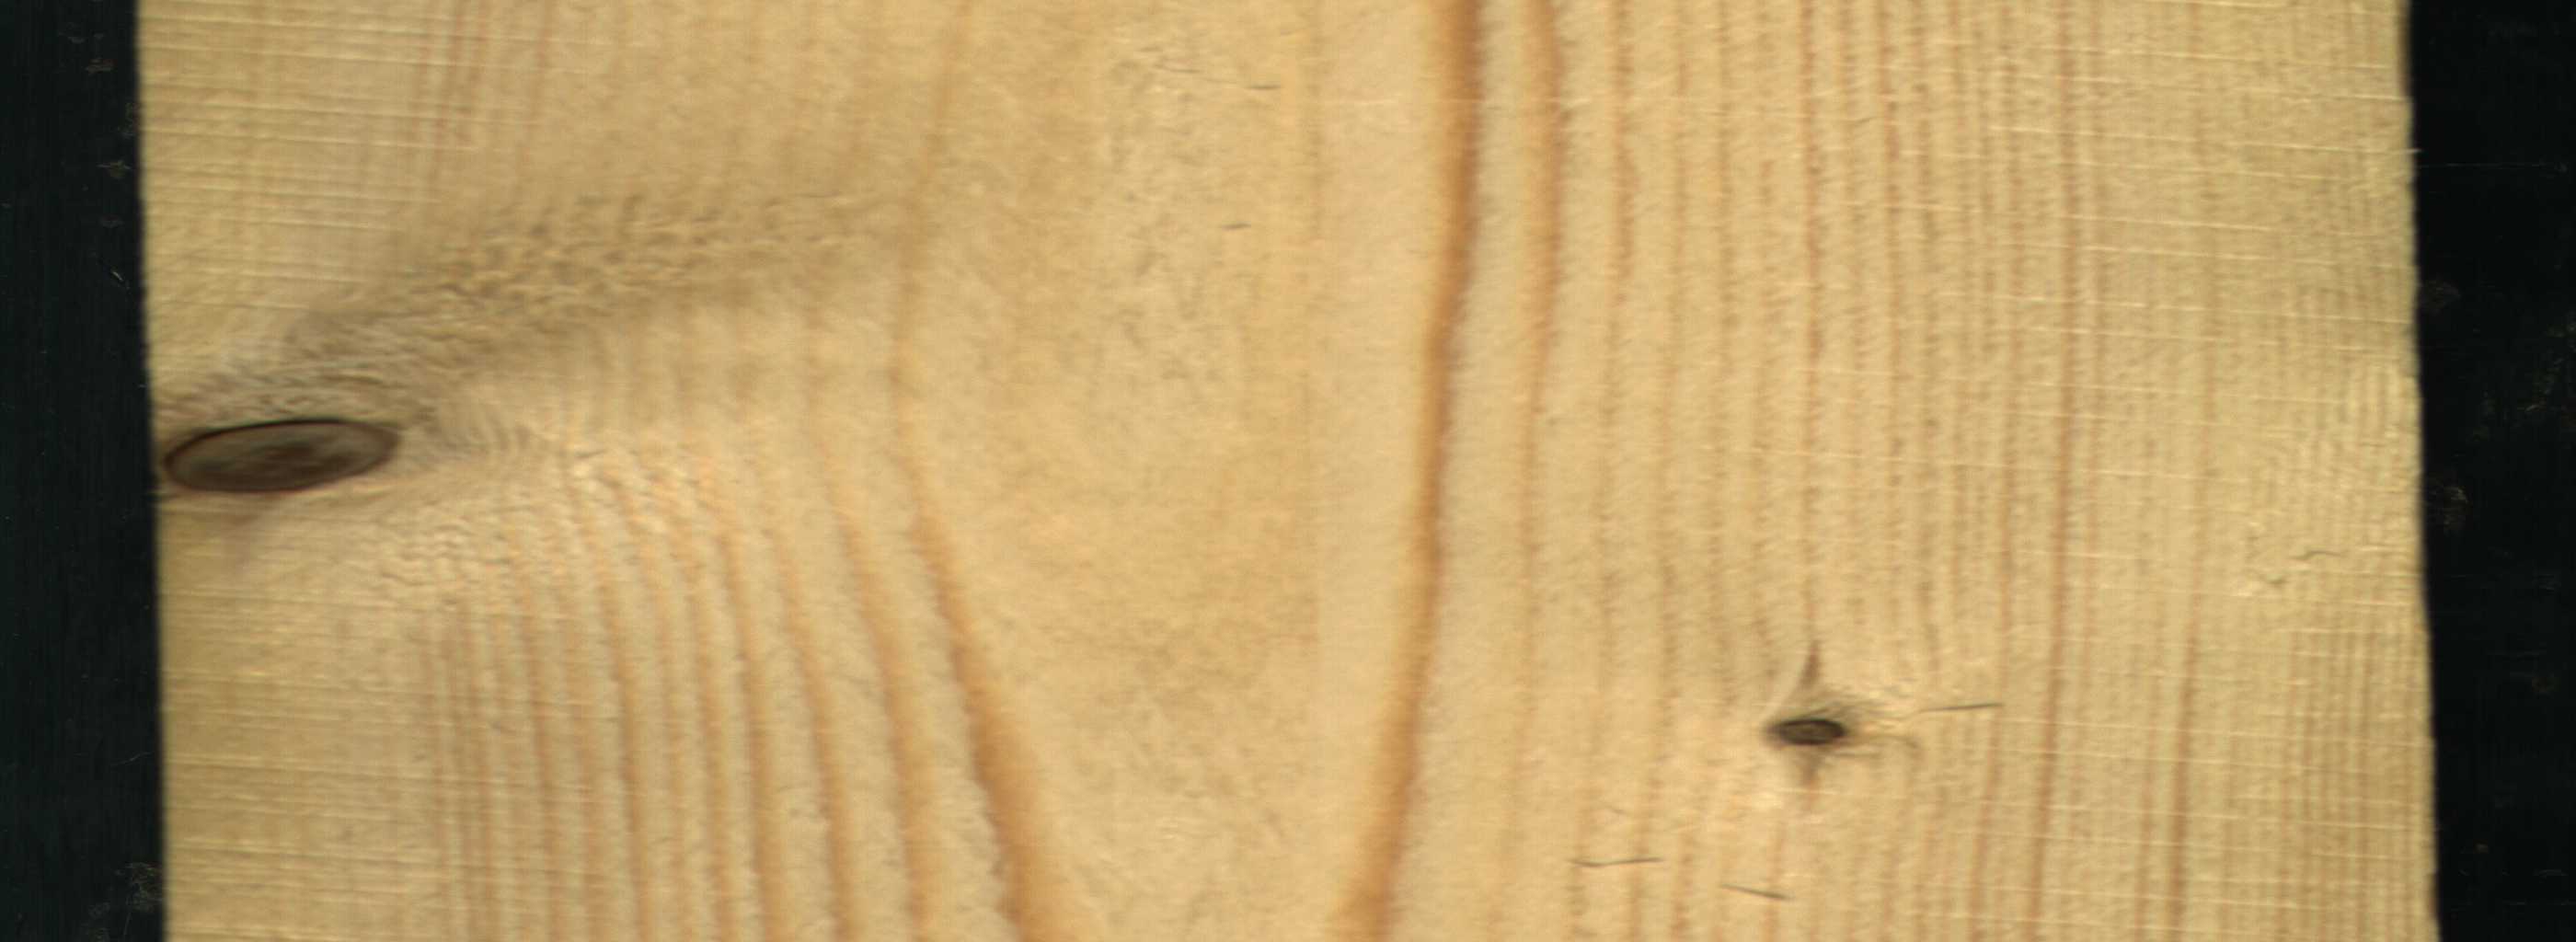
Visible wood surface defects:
Dead_Knot
Live_Knot